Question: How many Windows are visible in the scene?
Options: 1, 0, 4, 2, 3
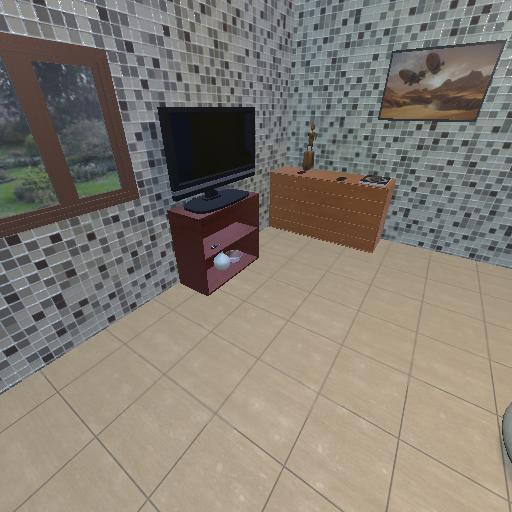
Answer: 1